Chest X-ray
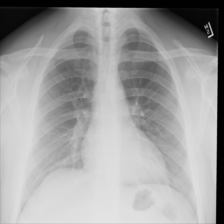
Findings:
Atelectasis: negative
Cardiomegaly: negative
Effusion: negative
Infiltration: negative
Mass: negative
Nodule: negative
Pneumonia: negative
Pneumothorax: negative
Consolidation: negative
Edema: negative
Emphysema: negative
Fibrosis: negative
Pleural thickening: negative
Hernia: negative